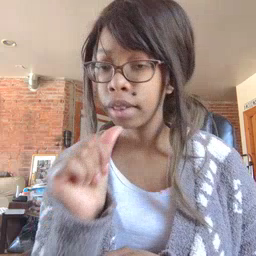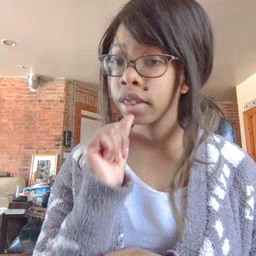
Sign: not